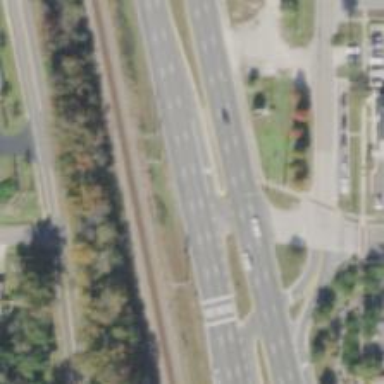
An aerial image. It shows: Trunk link highway.